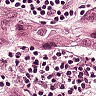
Metastatic tissue present: yes